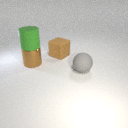
large gray rubber sphere to the right of large brown metal cylinder